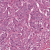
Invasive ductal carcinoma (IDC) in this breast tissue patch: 1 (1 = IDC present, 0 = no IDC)